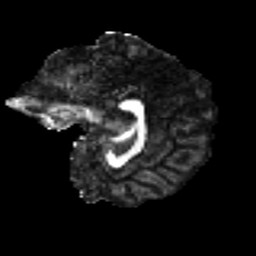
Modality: FA
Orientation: sagittal
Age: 41
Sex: female
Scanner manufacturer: ge
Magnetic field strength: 3 T
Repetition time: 7.8 s
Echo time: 0.0606 s